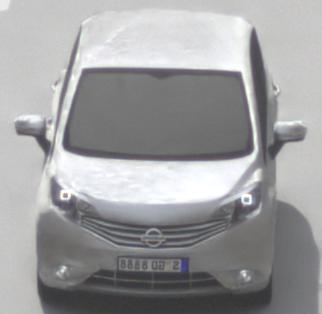
Make: Nissan
Model: Note 1.2
Detailed model: Note (E12) (10/13 - 12/16)
Model produced from: 2013/10
Model produced until: 2015/09
Doors: 5
Color: white
Road condition: dry road
Daytime: morning or afternoon
Contrast: low contrast